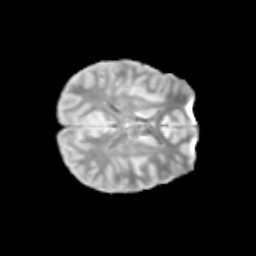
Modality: T2w
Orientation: axial
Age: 12
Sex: male
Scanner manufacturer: siemens
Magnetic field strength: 3 T
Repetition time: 3.8 s
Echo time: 0.07 s